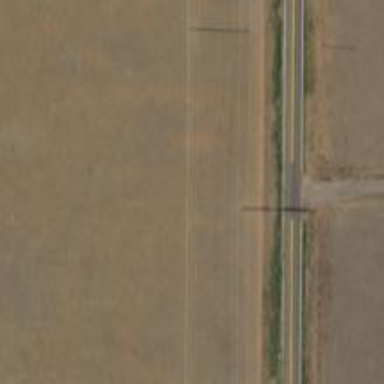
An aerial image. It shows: Power pole.